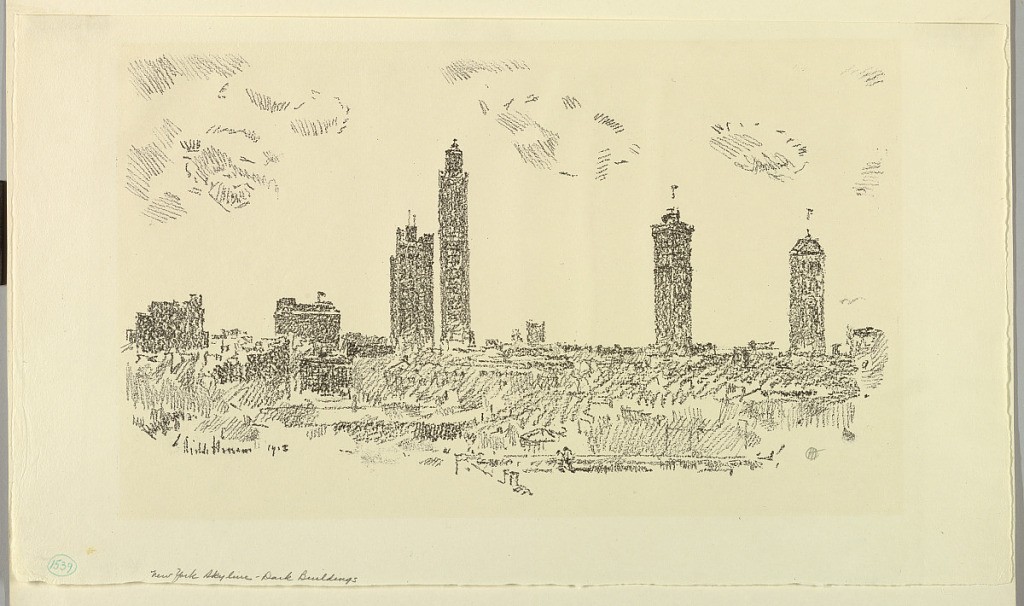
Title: New York Skyline – Dark Buildings
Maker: Childe Hassam, American, 1859–1935
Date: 1918
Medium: Lithograph on wove paper
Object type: Print
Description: New York buildings appear in silhouette, with skyscrapers in the distance and rooftops in the foreground.